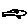
Label: car